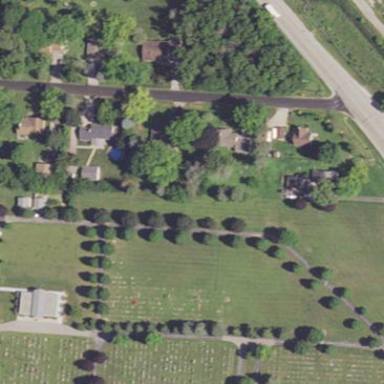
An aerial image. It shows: Cemetery.